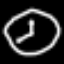
Label: clock